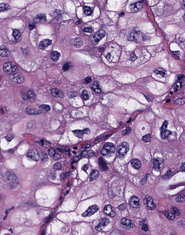
Tumor epithelial tissue: yes
Tumor-associated stroma tissue: no
Normal tissue: no